Question: How do you animate a given Bezier curve in iOS, so that it is drawn from the start point to the end point during a given time. See the animation below.

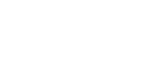
Answer: '''
// set up properties for path
@property (nonatomic, assign) CGPath startPath;
@property (nonatomic, assign) CGPath endPath;
@property (nonatomic, strong) CAShapeLayer *pathLayer;
// create the startPath
UIBezierPath *path = [UIBezierPath //create your path using the paint code code
self.startPath = path.CGPath;
// create the end path
path = [UIBezierPath //create your path using the paint code code
self.endPath = path.CGPath;
// create the shapee layer
self.pathLayer = [CAShapeLayer layer];
self.pathLayer.path = self.startPath;
//also set line width, colour, shadows, etc...
[self.view.layer addSubLayer:self.pathLayer];
- (void)animatePath
{
[UIView animateWithDuration:2.0
animations^() {
// set the animation block variables as suggested in imageview animation.
}];
}
'''
You can achieve this easily with blocks. Get an exact image which shows entire part (for example: ). Now here is the code:
'''
[myImageView setImage: [UIImage imageNamed:@"image1.png"]];
[myImageView setFrame: CGRectMake(0, 0, 0, 100)]; //for example width = 100 and height = 100 is required
[UIView animateWithDuration:0.5
delay:1.0
options: UIViewAnimationCurveEaseOut
animations:^{
[myImageView setFrame: CGRectMake(0, 0, 100, 100)];
}
completion:^(BOOL finished){
NSLog(@"Done!");
}];
'''
Change this code as per your requirements, like time, autorepeat or completion block, etc..
Hope this helps.